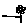
Label: flower